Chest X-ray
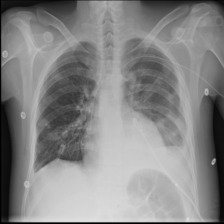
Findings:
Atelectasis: negative
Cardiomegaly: negative
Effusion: positive
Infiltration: negative
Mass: negative
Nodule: negative
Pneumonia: negative
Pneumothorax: negative
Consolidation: negative
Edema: negative
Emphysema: negative
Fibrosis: negative
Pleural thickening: negative
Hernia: negative